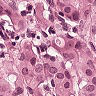
Metastatic tissue present: yes